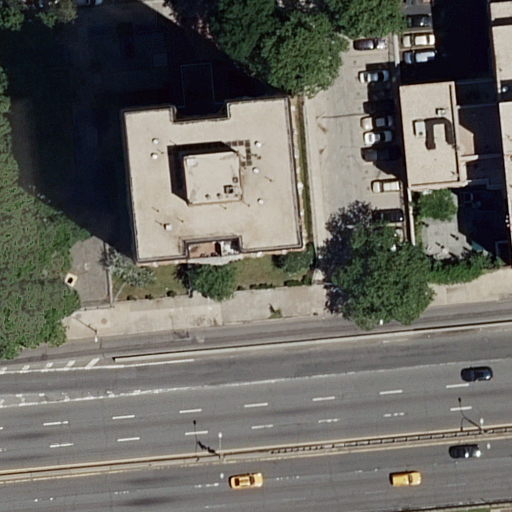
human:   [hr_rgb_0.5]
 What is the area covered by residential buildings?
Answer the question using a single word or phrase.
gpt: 1977m2

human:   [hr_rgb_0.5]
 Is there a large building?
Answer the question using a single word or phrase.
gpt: yes

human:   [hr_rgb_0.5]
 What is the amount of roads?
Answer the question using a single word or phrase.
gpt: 5

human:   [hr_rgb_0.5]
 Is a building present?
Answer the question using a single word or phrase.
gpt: yes

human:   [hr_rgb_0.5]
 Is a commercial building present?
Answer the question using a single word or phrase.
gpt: no

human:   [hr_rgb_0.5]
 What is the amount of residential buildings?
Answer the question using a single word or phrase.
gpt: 2

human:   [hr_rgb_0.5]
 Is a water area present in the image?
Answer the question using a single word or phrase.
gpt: no

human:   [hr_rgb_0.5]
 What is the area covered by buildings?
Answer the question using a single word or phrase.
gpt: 1977m2

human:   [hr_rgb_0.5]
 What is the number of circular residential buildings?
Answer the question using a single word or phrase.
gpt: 0

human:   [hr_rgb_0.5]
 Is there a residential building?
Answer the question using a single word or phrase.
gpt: yes

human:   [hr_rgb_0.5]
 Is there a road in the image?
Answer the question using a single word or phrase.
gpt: yes

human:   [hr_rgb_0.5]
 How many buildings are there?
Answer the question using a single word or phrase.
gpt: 2

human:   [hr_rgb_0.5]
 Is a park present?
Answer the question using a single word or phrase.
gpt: yes

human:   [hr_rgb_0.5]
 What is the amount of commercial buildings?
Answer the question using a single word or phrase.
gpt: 0

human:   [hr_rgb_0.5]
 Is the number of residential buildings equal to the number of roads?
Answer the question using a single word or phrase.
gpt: no

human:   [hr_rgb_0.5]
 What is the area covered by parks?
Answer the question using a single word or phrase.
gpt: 4313m2

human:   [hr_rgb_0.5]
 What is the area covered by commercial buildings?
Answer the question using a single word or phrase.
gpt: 0m2

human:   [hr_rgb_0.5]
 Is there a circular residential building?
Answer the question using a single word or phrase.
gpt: no

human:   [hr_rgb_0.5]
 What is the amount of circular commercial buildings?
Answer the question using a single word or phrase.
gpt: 0

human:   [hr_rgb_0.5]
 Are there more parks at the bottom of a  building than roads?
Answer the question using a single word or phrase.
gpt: no

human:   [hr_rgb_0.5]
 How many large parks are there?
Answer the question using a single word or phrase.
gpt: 1

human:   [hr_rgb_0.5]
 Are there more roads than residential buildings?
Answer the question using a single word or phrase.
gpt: yes

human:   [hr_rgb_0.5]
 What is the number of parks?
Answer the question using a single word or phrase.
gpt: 1

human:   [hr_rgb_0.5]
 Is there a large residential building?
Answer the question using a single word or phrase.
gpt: yes

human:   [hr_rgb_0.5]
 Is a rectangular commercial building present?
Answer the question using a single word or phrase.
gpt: no

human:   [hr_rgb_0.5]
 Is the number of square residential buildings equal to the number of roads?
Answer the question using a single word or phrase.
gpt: no

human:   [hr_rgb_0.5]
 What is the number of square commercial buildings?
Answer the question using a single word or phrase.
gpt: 0

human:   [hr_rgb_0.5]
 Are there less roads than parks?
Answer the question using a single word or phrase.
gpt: no

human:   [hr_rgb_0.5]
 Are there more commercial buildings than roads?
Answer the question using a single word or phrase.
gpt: no

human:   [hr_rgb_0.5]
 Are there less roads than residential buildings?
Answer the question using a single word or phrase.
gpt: no

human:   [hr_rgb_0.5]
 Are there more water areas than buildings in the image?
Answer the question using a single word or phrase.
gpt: no

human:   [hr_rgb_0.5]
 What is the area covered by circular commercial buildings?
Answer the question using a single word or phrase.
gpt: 0m2

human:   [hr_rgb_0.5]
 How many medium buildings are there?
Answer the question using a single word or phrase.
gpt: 0

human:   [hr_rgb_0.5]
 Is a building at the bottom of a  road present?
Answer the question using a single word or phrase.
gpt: no

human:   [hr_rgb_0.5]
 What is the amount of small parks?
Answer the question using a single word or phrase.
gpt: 0

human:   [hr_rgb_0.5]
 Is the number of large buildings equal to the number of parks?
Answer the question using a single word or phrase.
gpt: no

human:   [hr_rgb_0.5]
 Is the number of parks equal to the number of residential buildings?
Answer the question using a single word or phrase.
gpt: no

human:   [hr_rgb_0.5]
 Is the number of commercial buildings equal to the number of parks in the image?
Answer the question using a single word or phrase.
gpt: no

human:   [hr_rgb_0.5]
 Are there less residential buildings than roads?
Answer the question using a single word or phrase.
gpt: yes

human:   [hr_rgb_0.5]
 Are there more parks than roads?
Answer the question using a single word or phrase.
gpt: no

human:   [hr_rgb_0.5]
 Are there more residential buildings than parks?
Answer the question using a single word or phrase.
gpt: yes

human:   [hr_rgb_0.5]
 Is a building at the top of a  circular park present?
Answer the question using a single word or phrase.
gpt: no

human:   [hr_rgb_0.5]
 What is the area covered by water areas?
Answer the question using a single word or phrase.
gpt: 0m2

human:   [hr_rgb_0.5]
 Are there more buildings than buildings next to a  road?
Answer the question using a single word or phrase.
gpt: no

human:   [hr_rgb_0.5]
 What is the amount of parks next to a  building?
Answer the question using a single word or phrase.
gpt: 1

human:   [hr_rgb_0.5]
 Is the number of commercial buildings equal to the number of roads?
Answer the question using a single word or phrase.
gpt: no

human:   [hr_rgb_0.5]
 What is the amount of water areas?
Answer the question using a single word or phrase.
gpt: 0

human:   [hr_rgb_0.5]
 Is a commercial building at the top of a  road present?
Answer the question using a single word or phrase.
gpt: no

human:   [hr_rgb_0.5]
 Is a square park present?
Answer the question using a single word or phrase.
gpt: no

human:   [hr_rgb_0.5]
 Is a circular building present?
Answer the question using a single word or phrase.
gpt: no

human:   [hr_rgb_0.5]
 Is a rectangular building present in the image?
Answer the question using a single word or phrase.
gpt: yes

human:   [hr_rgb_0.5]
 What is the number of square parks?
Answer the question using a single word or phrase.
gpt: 0

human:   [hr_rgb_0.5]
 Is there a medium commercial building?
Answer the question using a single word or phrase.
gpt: no

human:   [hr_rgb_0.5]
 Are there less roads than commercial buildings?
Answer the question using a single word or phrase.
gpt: no

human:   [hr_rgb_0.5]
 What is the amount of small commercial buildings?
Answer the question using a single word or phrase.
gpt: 0

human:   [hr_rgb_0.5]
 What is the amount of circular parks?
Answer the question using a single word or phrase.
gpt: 0

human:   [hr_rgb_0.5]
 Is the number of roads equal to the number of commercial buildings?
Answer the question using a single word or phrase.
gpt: no

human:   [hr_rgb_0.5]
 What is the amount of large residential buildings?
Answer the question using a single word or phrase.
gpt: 2

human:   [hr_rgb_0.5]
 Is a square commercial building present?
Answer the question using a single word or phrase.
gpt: no

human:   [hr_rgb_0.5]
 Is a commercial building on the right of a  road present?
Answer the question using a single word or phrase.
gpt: no

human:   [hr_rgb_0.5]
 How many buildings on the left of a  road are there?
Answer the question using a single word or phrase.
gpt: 0

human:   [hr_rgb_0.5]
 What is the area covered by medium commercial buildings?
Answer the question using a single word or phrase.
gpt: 0m2

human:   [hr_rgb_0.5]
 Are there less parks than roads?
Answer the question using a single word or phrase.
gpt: yes

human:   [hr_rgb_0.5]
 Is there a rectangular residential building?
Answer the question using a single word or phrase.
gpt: yes